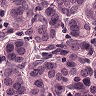
Metastatic tissue present: yes